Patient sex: M
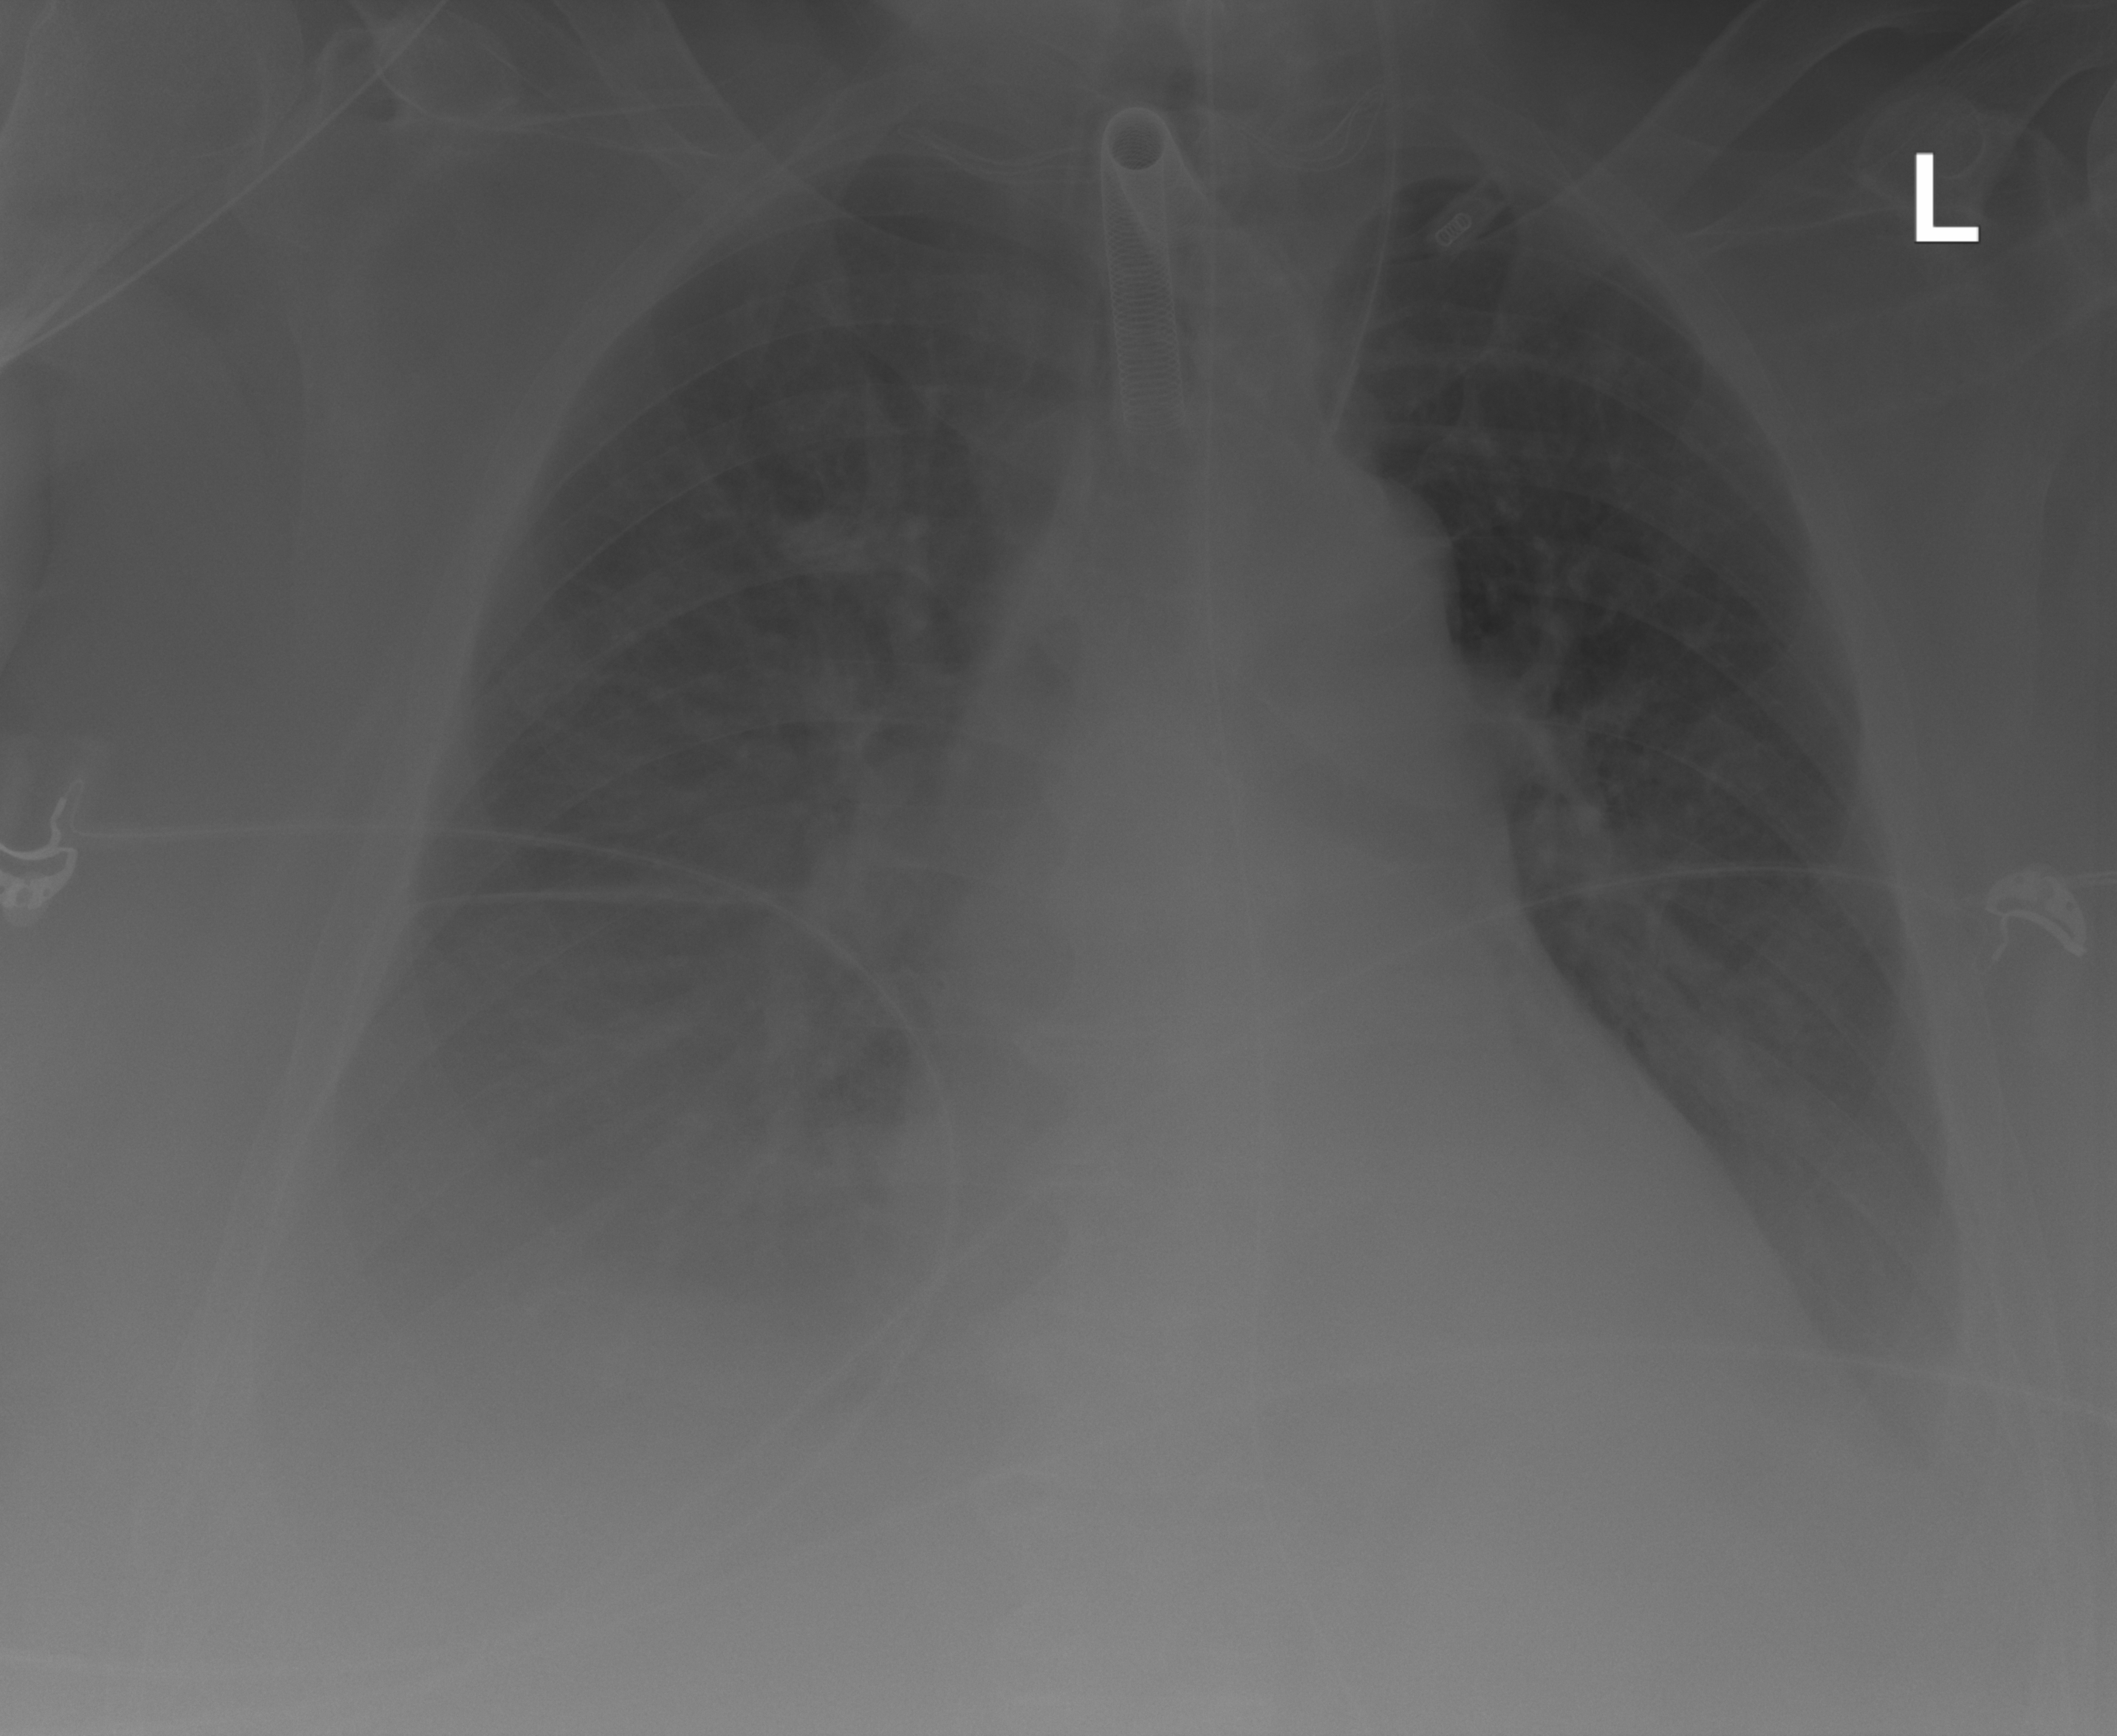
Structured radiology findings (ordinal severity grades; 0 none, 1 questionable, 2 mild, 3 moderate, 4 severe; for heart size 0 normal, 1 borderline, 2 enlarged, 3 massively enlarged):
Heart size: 2
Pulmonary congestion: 1
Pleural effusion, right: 3
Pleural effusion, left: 3
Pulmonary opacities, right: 0
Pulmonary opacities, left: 0
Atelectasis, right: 2
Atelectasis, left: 2